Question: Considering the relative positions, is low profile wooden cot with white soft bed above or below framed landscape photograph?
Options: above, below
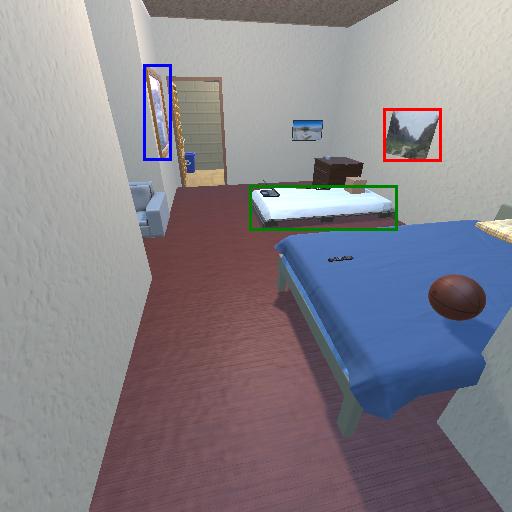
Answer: above